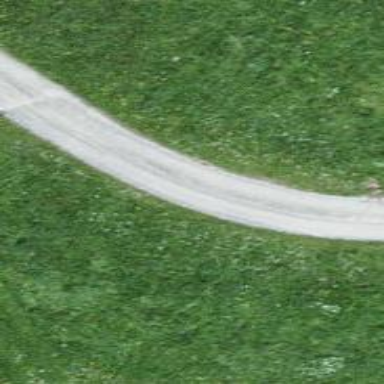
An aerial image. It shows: Gravel track with grade 2 quality.